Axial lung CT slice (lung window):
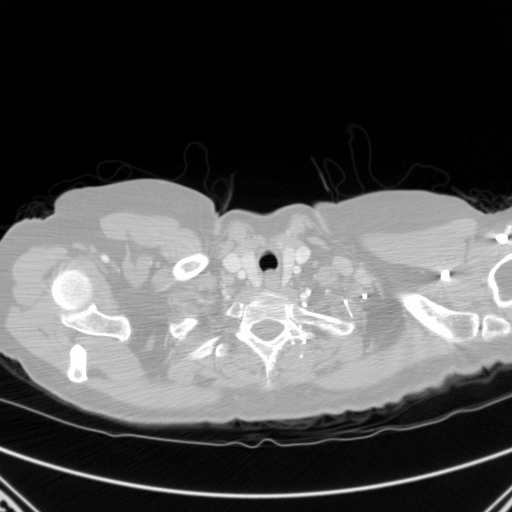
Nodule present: no